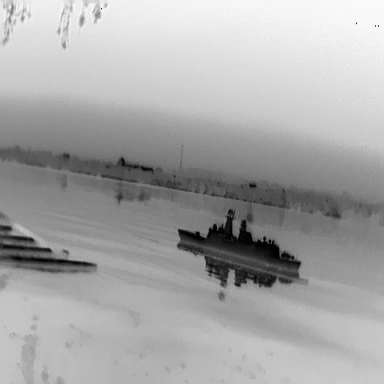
There is a warship in the infrared image.